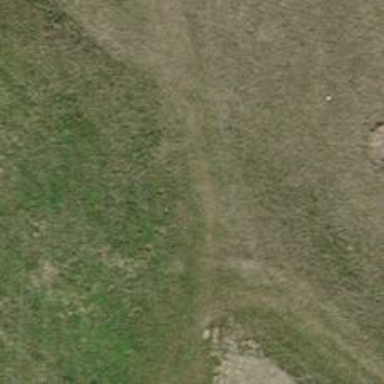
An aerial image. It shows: Track with very rough surface.